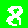
Digit: 8